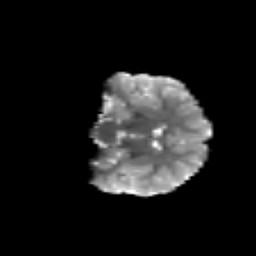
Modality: T2w
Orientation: coronal
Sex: male
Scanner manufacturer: siemens
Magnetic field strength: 3 T
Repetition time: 5 s
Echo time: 0.071 s